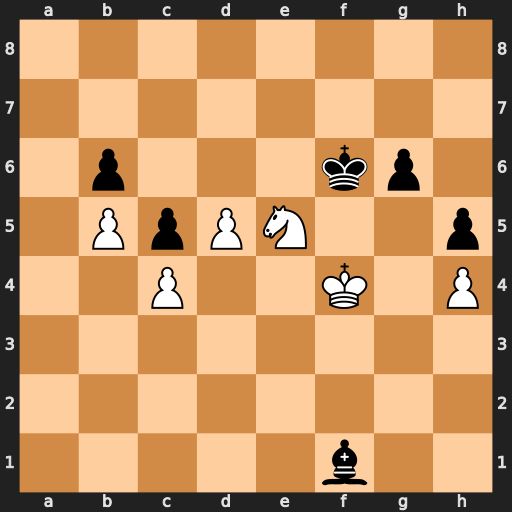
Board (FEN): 8/8/1p3kp1/1PpPN2p/2P2K1P/8/8/5b2
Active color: w
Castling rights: -
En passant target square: -
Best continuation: Nd7+ Ke7 Nxb6